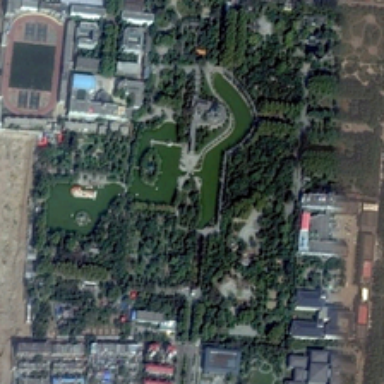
The park with dense trees is close to a ground track field .